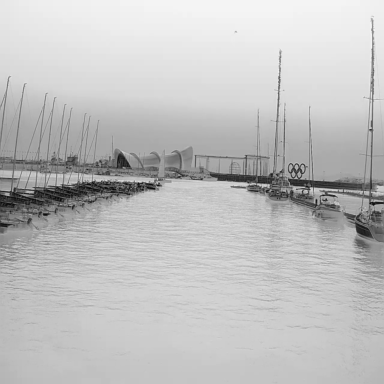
There are 11 sailboats in the infrared image.